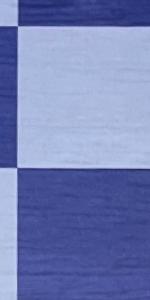
Label: Empty